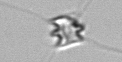
Label: Chaetoceros_didymus